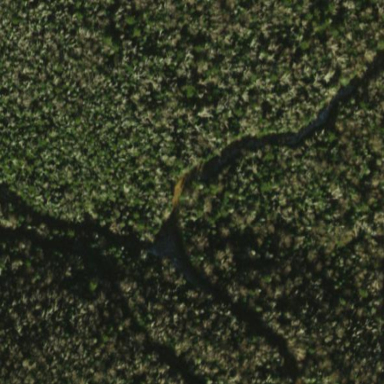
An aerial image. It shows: Coniferous forest area.